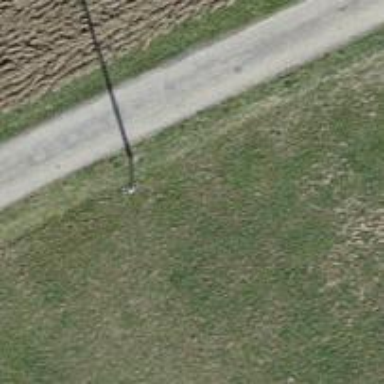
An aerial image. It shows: Power pole.